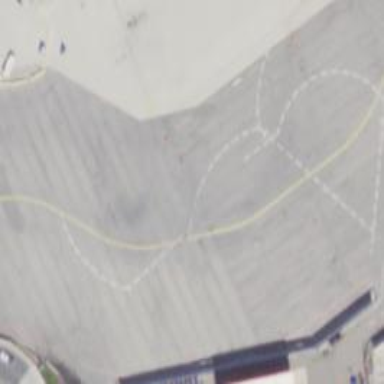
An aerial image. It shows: Image of taxiway at airport.